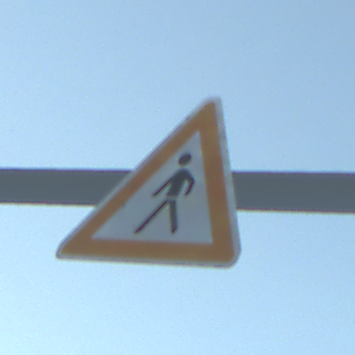
Verkehrszeichen: FussgaengerRechts
Umgebung: Outdoor, Nature
Tageszeit: SunriseSunset
Wetter: Clear
Licht: Natural
Jahreszeit: Winter
Kontrast: LowContrast